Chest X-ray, AP view. Patient: 38 years old, sex M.
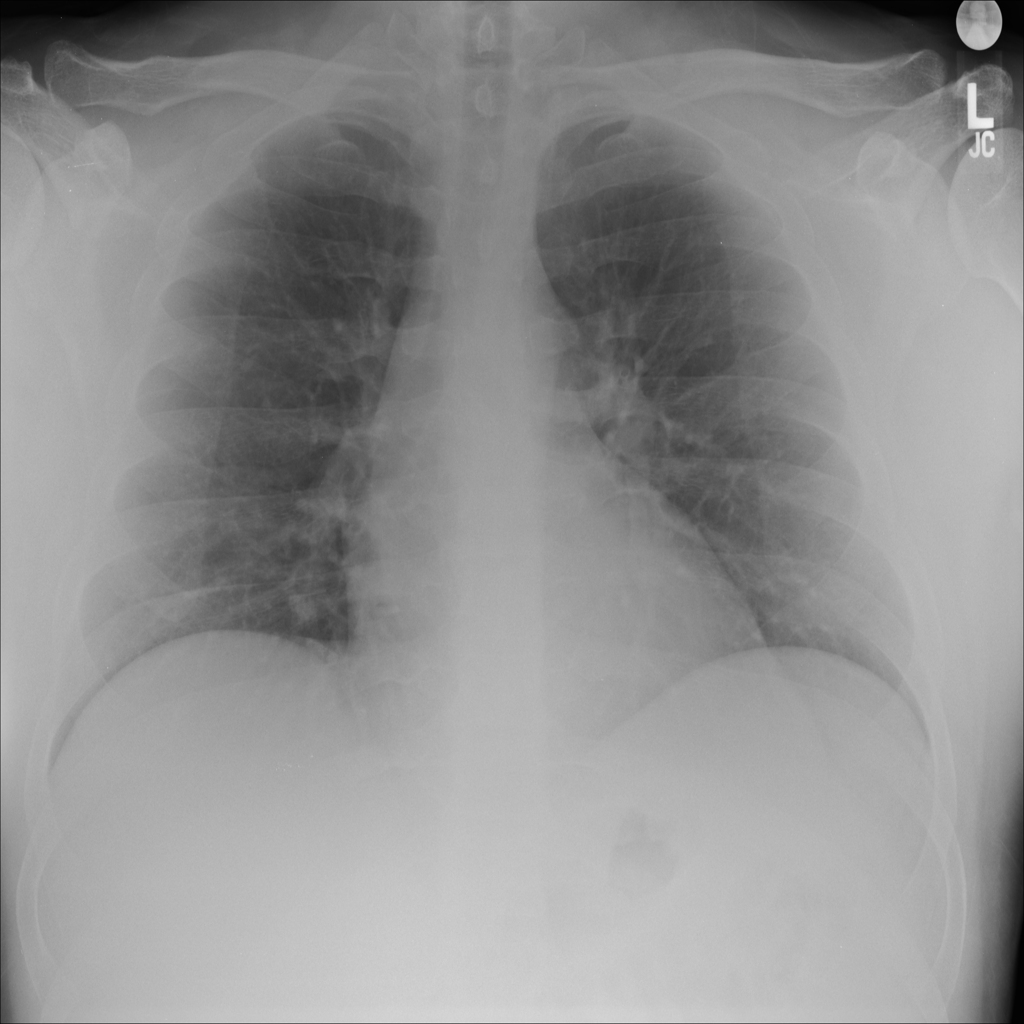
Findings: No Finding